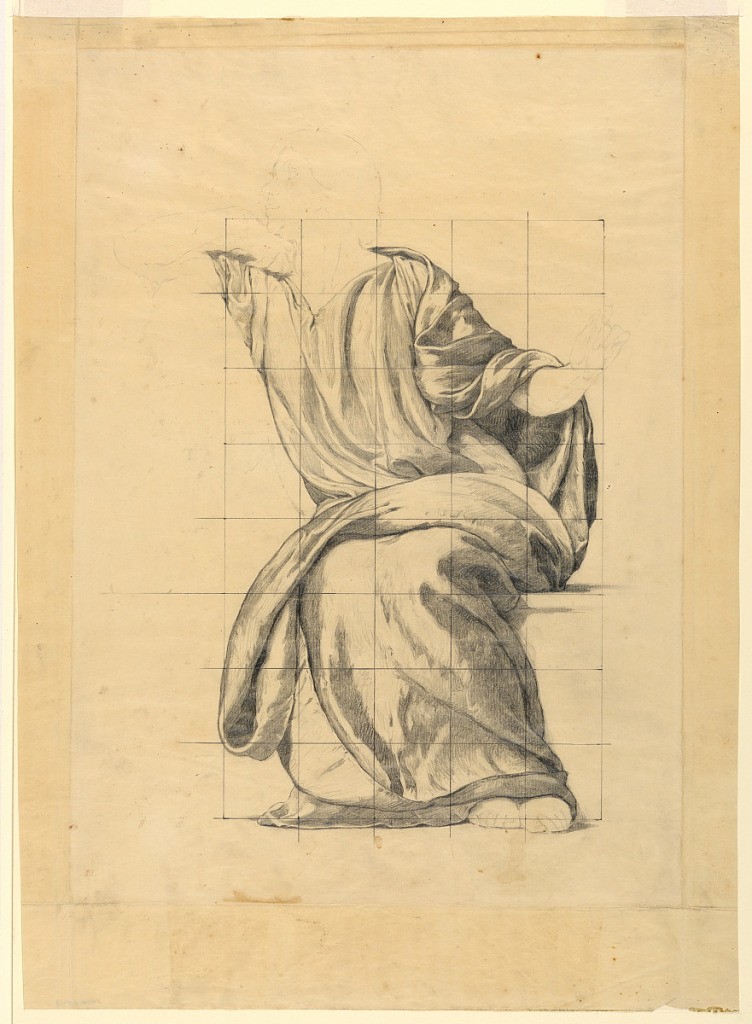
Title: Drapery Study for Figure of Peace in "The Beneficence of the Law," Mural at Essex County Court House, Newark, New Jersey
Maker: Kenyon Cox, American, 1856–1919
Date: ca. 1906
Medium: Graphite on off-white laid paper
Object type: Drawing
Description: Study of drapery for seated female figure. Outline of figure indicated, with head leaning on right hand and feet together. Squared for transfer.